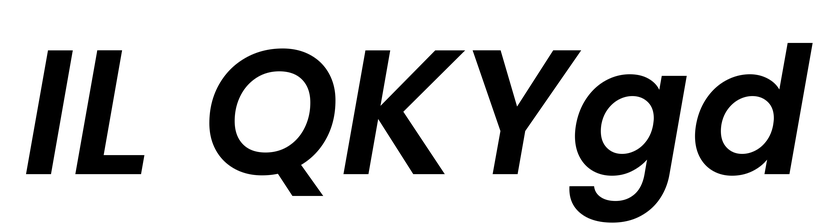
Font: Poppins-SemiBoldItalic